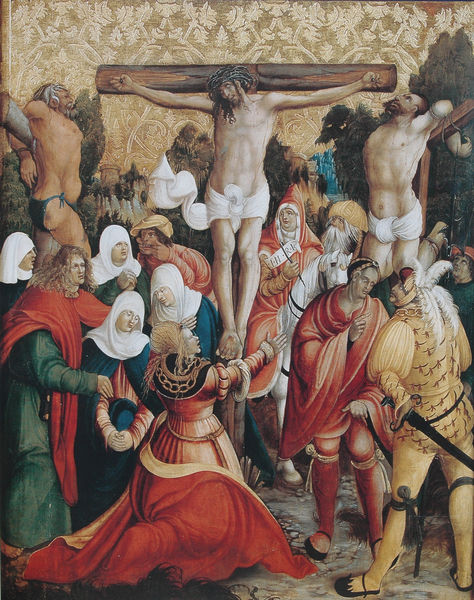
Titel: Hochaltar, Flügel-Innenseite, Kreuzigung Christi
Künstler: Meister der Pulkauer Tafelbilder
Standort: Pulkau (Niederösterreich)
Institution: Wallfahrts- und Filialkirche zum Kostbaren Blut Christi
Schlagwörter: baum, blau, gemälde, gruppe, haut, körper, lendenschurz, mann, nackt, umhang, weiß, bäume, frauen, gelb, grün, menschen, frau, frisur, hintergrund, holz, hut, hüte, kleid, kleider, mitte, männer, szene, rot, schleier, tuch, gespräch, leute, malerei, menge, ornament, wand, johannes, tod, tot, trauer, öl, erde, kirche, boden, gold, haare, mantel, tücher, drei, gotik, locken, renaissance, pferd, reiter, berge, farbe, blue, crowd, crown, gathering, hat, men, people, red, religious, soldaten, soldier, soldiers, sword, white, women, black, green, old, robe, skirt, tapete, yellow, kopftuch, ornamente, verzierung, decorative, oil painting, pattern, stuck, brown, sandalen, nackte, nagel, leiber, lendentuch, kreuz, weinen, dieb, militär, schwert, verbrecher, knien, soldat, mäntel, helm, hauben, beten, gebet, ritter, brokat, rüstung, altar, römer, weißß, maserung, karfreitag, sandale, feather, kreuze, wood, leib, sad, gotisch, christus, jesus, jesus christus, kreuzigung, leiden, renessance, man, tree, dolch, flehen, kniend, kopftücher, priester, kruzifix, trees, death, har, feet, sash, räuber, jünger, maria, magdalena, texture, anbetung, beweinung, maria magdalena, color, fabric, gree, schrei, boots, petrus, dornenkrone, cross, goldgrund, marien, tafelbild, dead, christi, crucifixion, klagen, mary magdalene, scene, italy, scharlach, ancient, rome, kreuzigungsgruppe, colorful, colours, gekreuzigte, stifter, gothic, cloth, floral, horse, nonnen, böume, god, christ, crucifix, mourning, gowns, golgatha, krez, kalvarienberg, klage, antoniuskreuz, christian, cranach, mary, schergen, altdeutsche malerei, barnabas, golggrund, grünewald, schacher, t-kreuz, saints, diebe, bible, biblical, thief, kreuzigungsszene, mria, station, trinity, heads, cruxifix, greece, needle, pain, crucifiction, weapon, crucification, holy, blood, crosses, crown of thorns, golgotha, thieves, thorns, mourn, kneel, sorrow, jesus christ, martyrs, nuns, power, torture, mourners, crucified, tunic, watchers, agony, nails, disciples, vintage, betrayal, streeet, mustach, defeat, glue, miniaturaltar, crucifixtion, jezus, crusifiction, crussified, crown of throns, worshipers, tieves, sorrowful, aggony, weeping mother